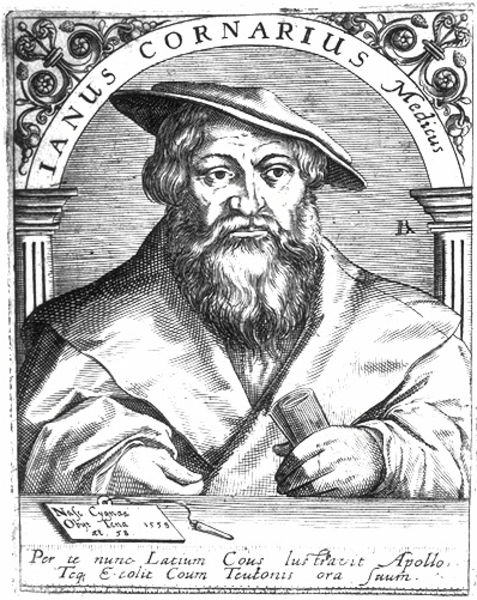
Titel: Bildnis des Janus Cornarius
Künstler: Matthaeus (d.Ä.) Becker
Institution: (Seriendruck)
Schlagwörter: gemälde, hand, kopf, mann, umhang, weiß, grau, hintergrund, hut, nase, schwarz, säule, säulen, tisch, zeichnung, blick, ornament, alt, bart, kappe, mütze, arme, augen, gesicht, kragen, rahmen, vollbart, bildnis, hände, portrait, porträt, kutte, mantel, schnur, blatt, brustbild, frontal, renaissance, schrift, papier, bogen, grafik, graphik, rundbogen, tafel, inschrift, büste, ornamente, verzierung, revers, tor, schild, zettel, druck, schnitt, schraffur, holzstich, stich, arzt, stift, rolle, barett, hubi, schriftrolle, gelehrter, griffel, kupferstich, handschrift, apollo, doktor, latein, mediziner, lateinisch, albrecht dürer, ianus, cornelius, schrit, jan, medicus, ratsherr, portraait, bartr, cornarius, #kopf, handschrioft, #blatt, ianus cornarius, jan cornarius, quaksalber, staatsman, ianus cornarius medicus, janus cornarius, teutone